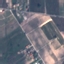
Land use / land cover class: PermanentCrop